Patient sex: M
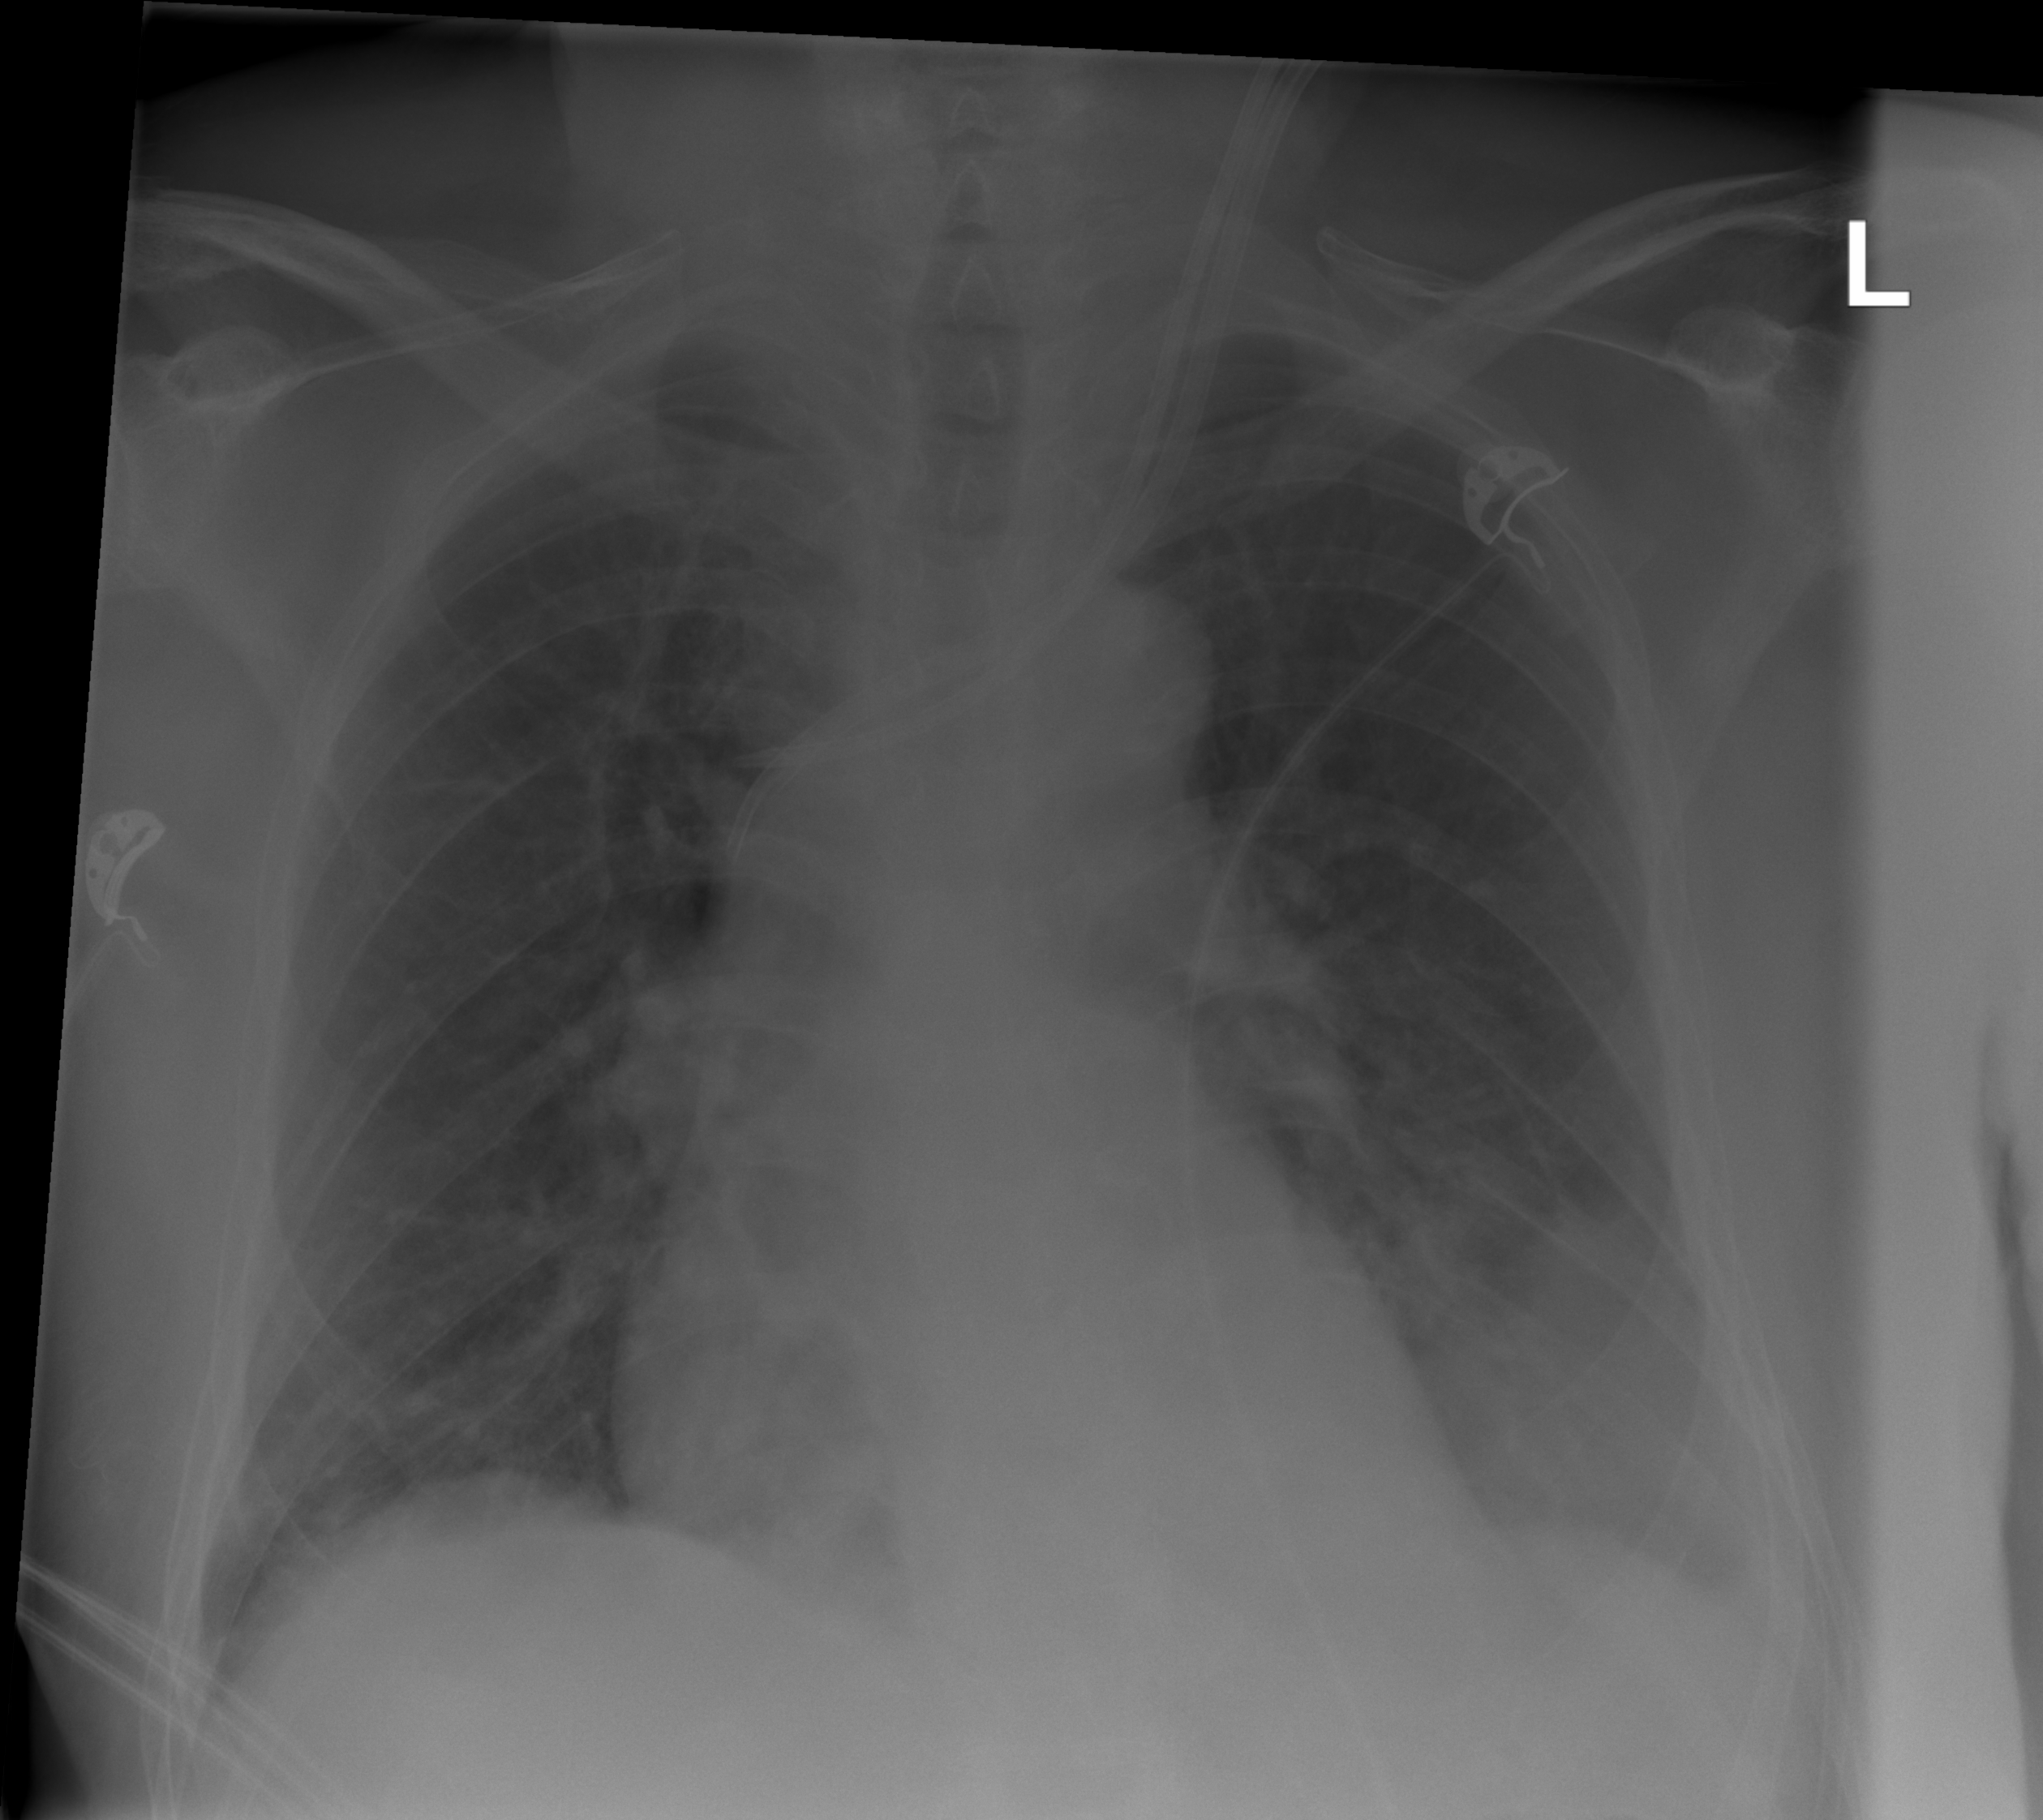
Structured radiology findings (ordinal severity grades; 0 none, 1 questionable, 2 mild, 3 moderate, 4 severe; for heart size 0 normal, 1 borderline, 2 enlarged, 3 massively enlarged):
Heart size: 1
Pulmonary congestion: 2
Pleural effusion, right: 0
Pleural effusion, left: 3
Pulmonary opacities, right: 0
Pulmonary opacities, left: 2
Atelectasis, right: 2
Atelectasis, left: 2